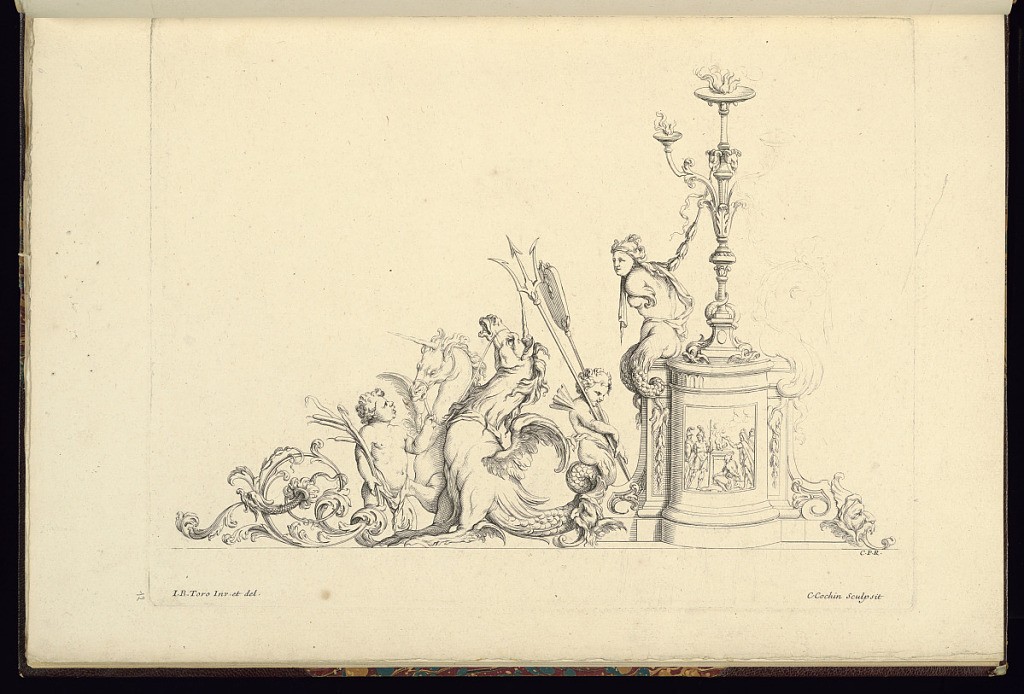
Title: Ornament Design
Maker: Jean-Bernard Turreau, French, 1672 - 1731
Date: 1716
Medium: Etching on laid paper
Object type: Print
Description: Design for ornament, possibly for decoration within a pediment, featuring grotesque motifs, scrolling leaves, rosettes, fleurons, foliate scrolls, putti, mascarons (masks), seahorses (hippocampus), unicorns with wings and fish tails, dolphins, mermaid, trident, reeds, and a pedestal with figures, and flaming torches above. The plate is signed.